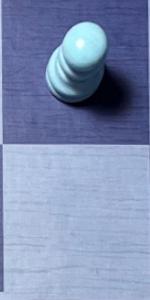
Label: Empty